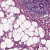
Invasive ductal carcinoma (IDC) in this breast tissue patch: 1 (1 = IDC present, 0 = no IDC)